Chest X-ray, PA view. Patient: 65 years old, sex M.
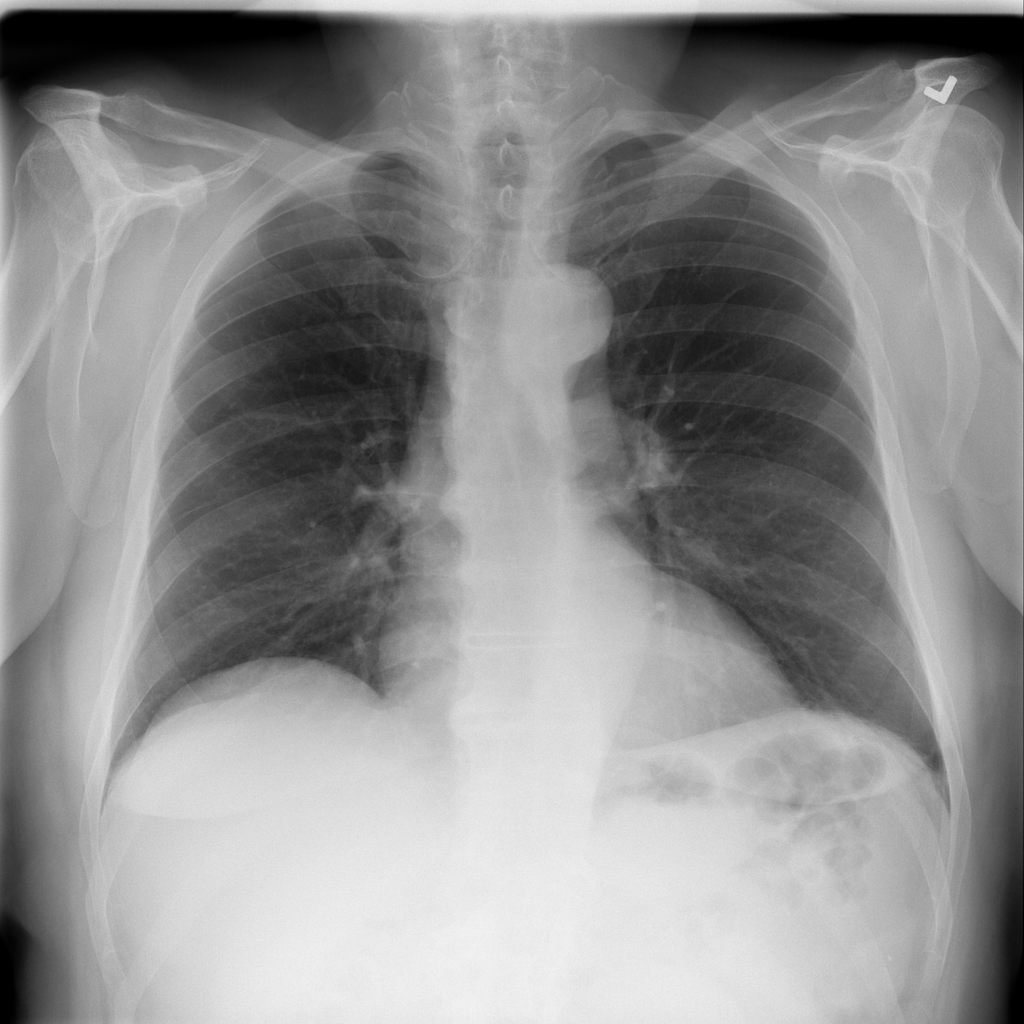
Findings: No Finding